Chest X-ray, PA view. Patient: 62 years old, sex F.
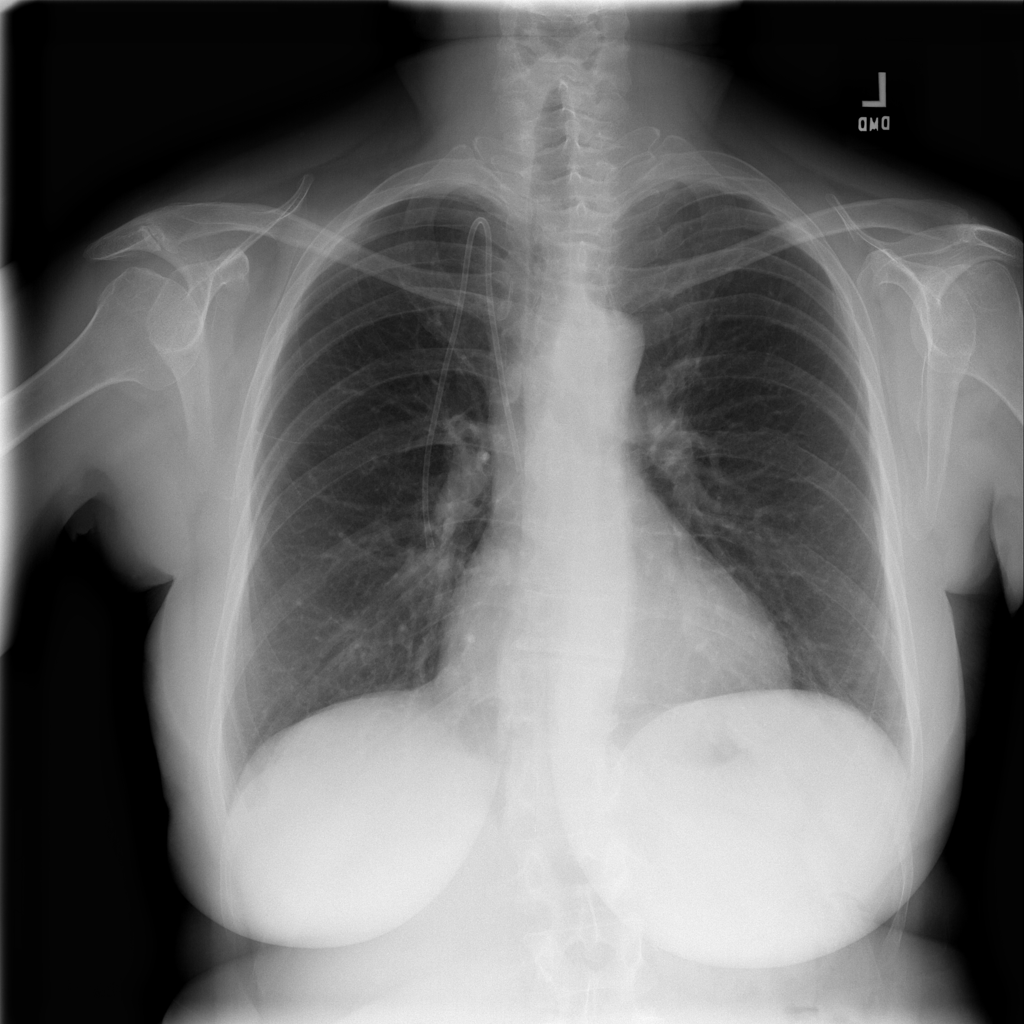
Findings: No Finding